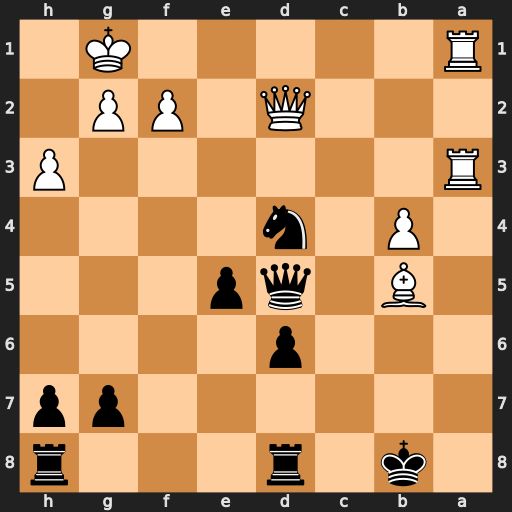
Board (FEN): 1k1r3r/6pp/3p4/1B1qp3/1P1n4/R6P/3Q1PP1/R5K1
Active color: b
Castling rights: -
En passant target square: -
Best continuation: Nf3+ gxf3 Qxd2